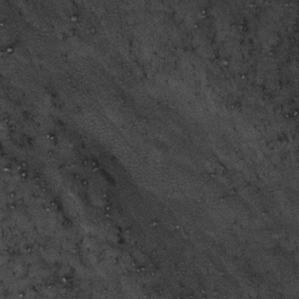
Label: frost